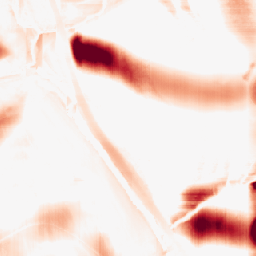
Category: morphological
Decomposition family: rolling_ball
Decomposition parameters: radius: 25
Upsampling method: nearest
Upsampling parameters: scale: 8
Upsampling scale: 8